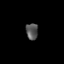
Tissue: skin
Cell type: Epithelial cells
Senescence score: 0.2754
Nuclear area (px): 192
Mean DAPI intensity: 86.4375